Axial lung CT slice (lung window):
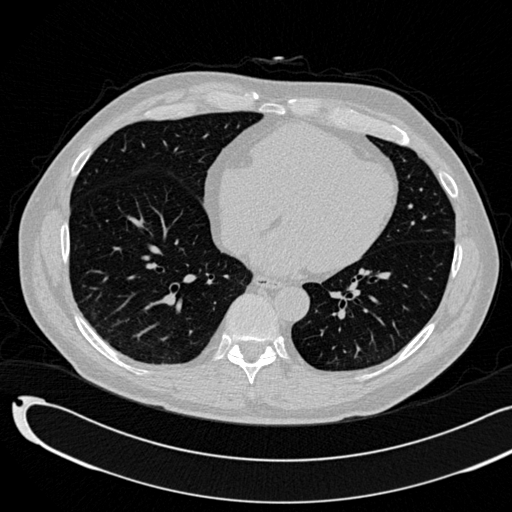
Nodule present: no